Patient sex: F
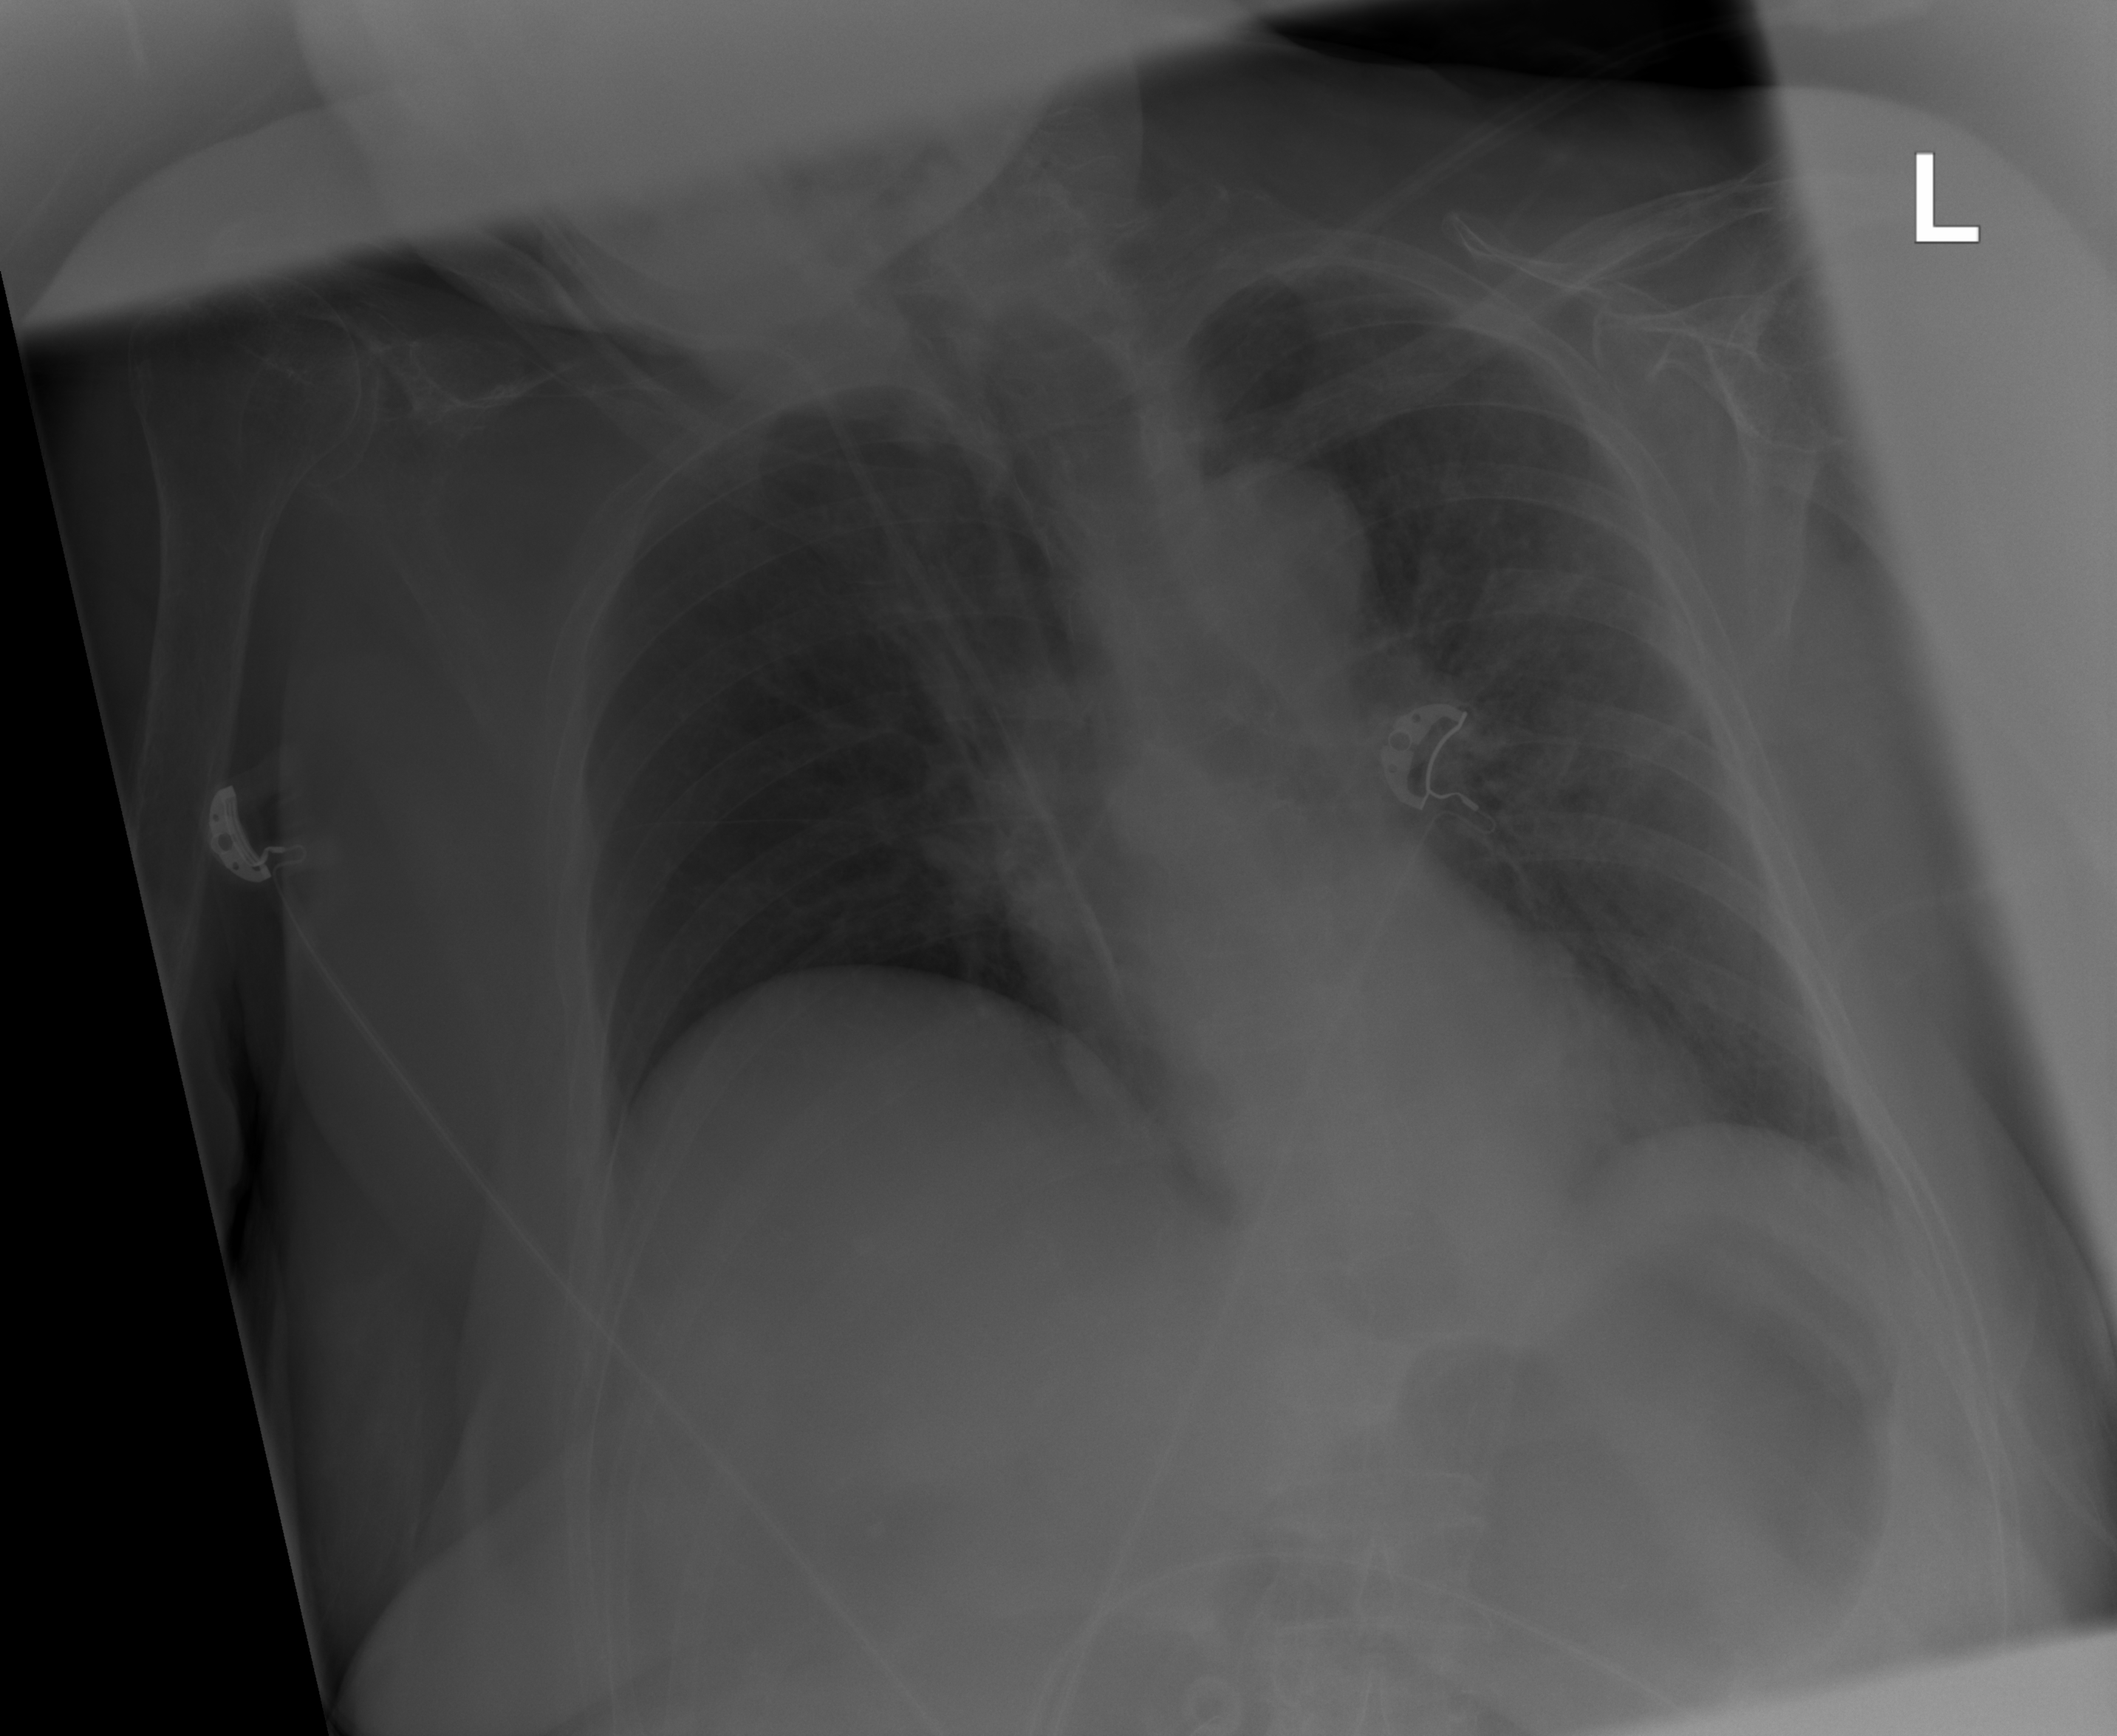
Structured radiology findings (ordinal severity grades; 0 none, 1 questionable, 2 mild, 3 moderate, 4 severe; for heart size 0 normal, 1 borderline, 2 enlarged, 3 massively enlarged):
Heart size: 0
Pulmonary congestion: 2
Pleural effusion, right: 0
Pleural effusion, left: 0
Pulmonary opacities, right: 0
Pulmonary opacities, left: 0
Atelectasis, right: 0
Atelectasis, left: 0